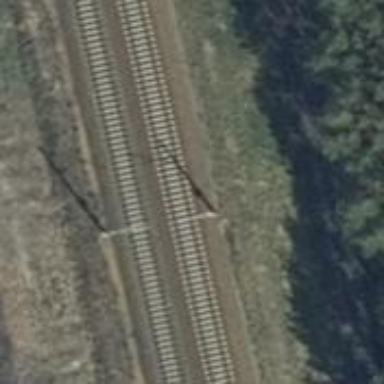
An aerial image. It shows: Milestone along the railway with catenary mast.